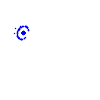
Particle: kaon